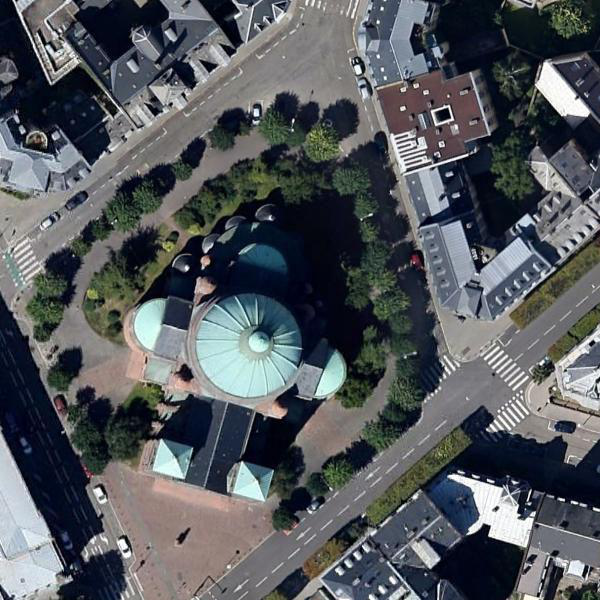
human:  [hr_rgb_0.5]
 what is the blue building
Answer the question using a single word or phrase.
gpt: church